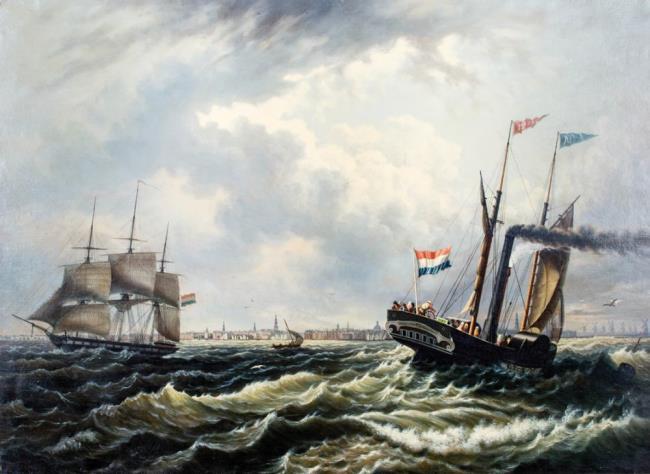
Title: Schepen voor Amsterdam
Artist: August Finke
Earliest date: 1800
Latest date: 1850
Genre: painting
Keywords: marine (genre), town (in the background), full-rigged ship, steamship, smoke (material), sailboat, church tower, windmill, gull